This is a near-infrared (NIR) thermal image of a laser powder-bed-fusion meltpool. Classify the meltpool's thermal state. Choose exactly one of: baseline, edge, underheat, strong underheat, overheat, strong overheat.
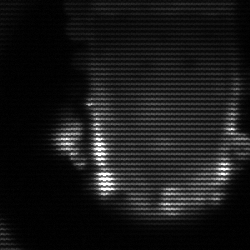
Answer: baseline